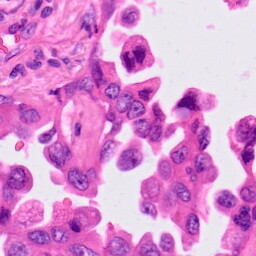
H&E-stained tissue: Lung